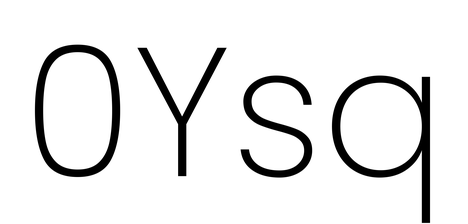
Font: Poppins-ExtraLight